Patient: sex F, age 40
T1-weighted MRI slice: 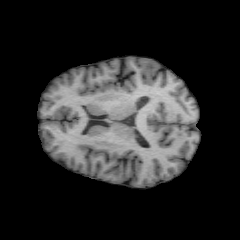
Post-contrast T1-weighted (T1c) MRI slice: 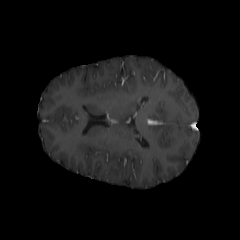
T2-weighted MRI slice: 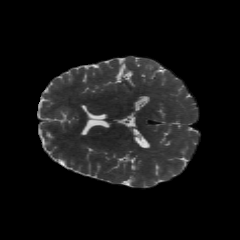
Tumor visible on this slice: no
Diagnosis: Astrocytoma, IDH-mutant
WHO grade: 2